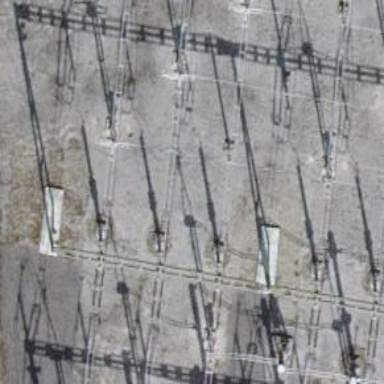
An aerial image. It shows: Insulator used in power equipment.